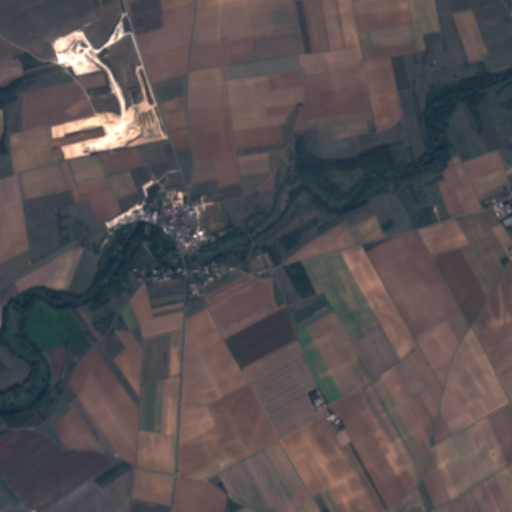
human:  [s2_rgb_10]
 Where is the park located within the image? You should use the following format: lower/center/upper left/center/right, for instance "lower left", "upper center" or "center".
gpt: The park is located in the upper right of the image.
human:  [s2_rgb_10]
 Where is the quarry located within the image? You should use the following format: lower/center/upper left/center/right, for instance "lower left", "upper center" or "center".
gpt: The quarry is located in the upper left of the image.
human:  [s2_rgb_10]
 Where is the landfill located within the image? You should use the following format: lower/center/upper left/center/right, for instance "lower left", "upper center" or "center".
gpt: There is no landfill in the image.